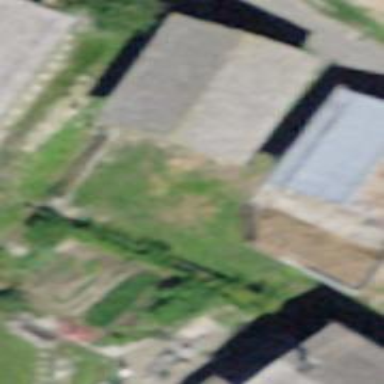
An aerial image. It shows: Simple and straightforward house.